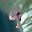
Label: 9